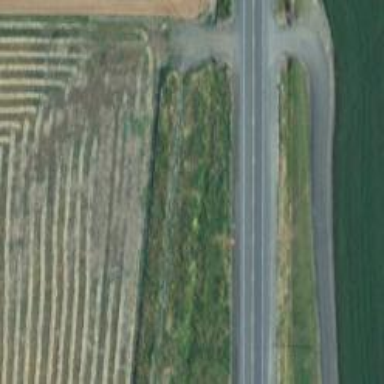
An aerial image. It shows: Asphalt trunk highway.